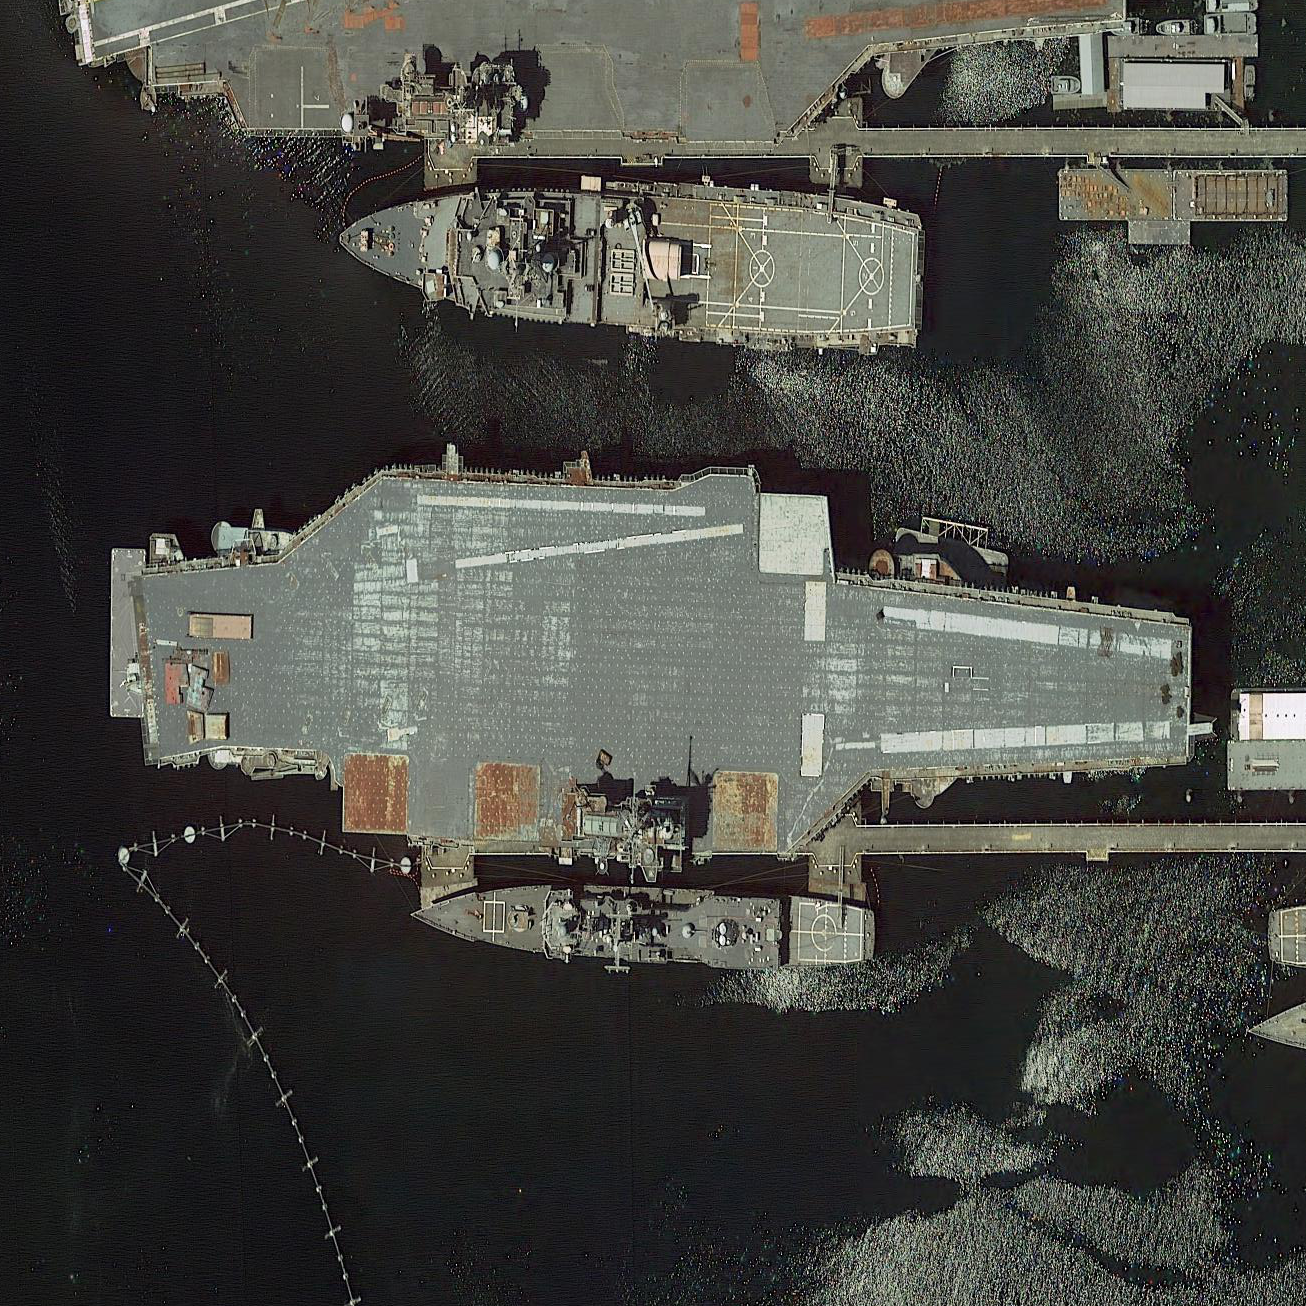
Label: aircraft_carrier